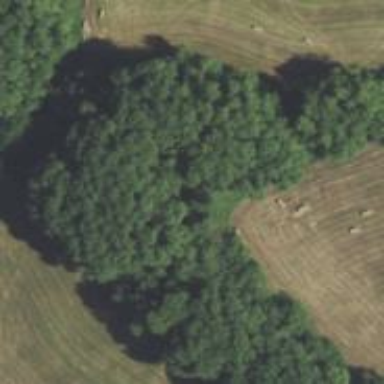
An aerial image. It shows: Beautiful woodland area.